Aerial crown-view tile of a tropical tree (Barro Colorado Island, Panama), acquired 20250317:
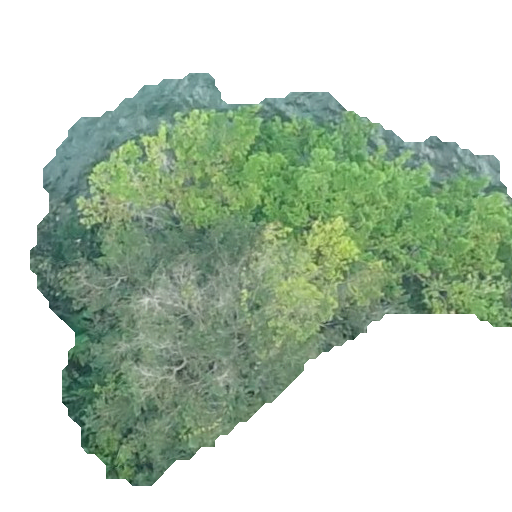
Species: Terminalia oblonga
GBIF accepted scientific name: Terminalia oblonga
Crown area: 192.183 m²